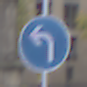
Verkehrszeichen: VorgeschriebeneFahrtrichtungLinks
Umgebung: Outdoor, Urban
Tageszeit: SunriseSunset
Wetter: PartlyCloudy
Licht: Natural
Jahreszeit: NotSpecified
Kontrast: LowContrast